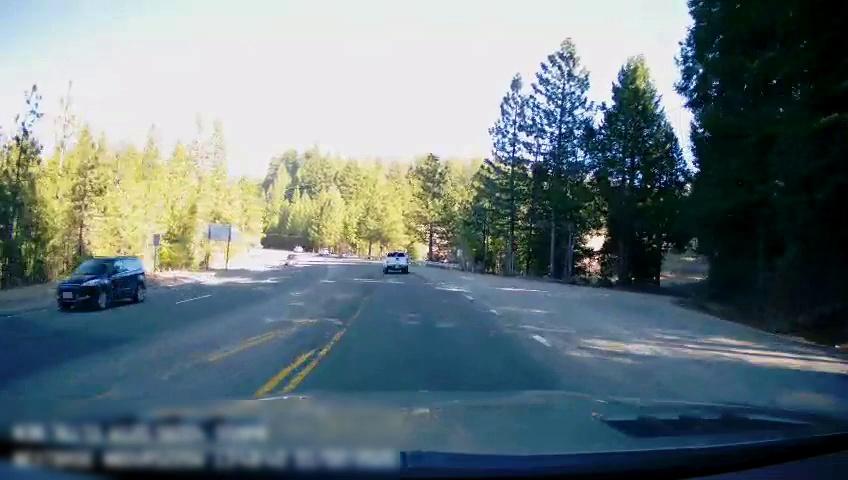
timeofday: Day
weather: Sunny
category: Drivable Space
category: Vehicles | SUV
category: Vehicles | Truck
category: Lanes | Alternate Lane
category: Lanes | Current Lane
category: Lanes | Current Lane
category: Lanes | Opposite Lane